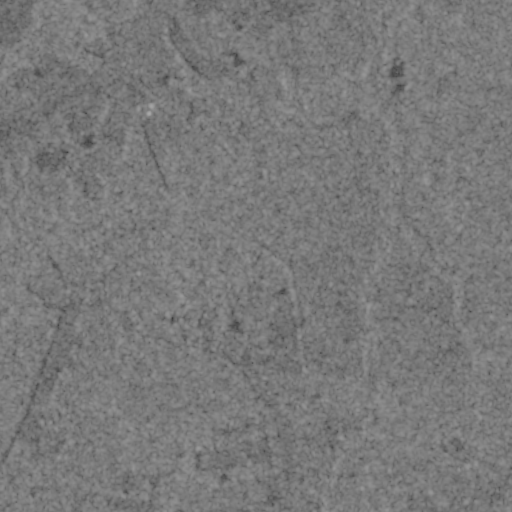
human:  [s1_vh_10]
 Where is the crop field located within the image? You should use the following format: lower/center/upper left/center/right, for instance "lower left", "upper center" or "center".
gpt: The crop field is located in the upper left of the image.
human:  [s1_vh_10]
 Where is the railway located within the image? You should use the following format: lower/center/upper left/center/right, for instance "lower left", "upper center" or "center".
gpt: The railway is located in the left of the image.
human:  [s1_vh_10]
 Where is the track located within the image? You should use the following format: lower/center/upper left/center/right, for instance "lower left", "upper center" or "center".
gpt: There is no track in the image.

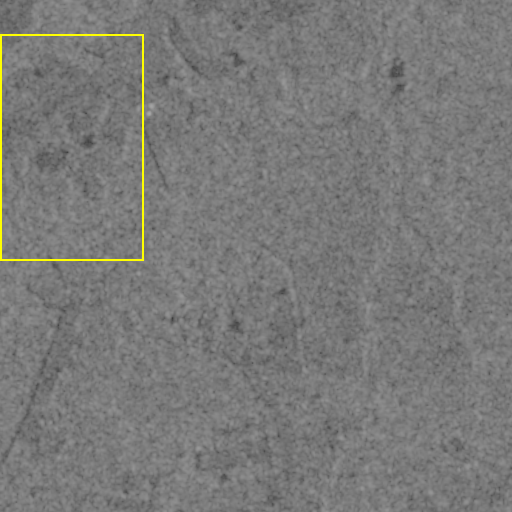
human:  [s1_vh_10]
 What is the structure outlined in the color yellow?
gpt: The structure outlined in yellow is a crop field.
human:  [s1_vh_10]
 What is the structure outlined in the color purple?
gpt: There is no purple outline.